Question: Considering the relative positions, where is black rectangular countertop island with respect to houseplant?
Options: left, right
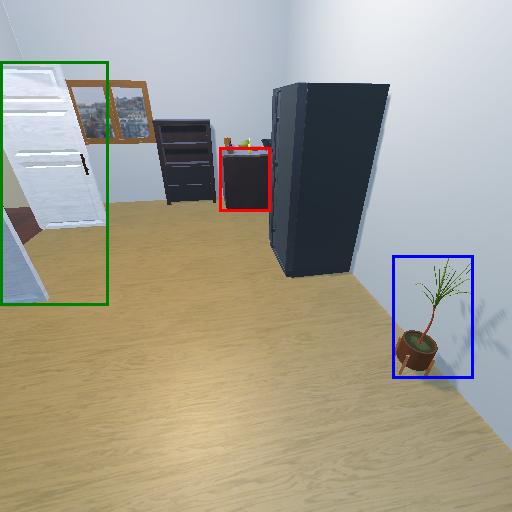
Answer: left